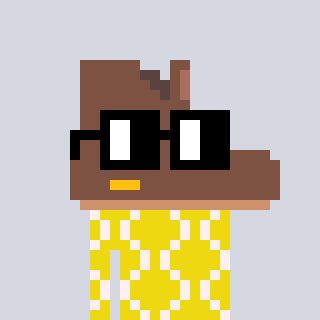
a pixel art character with square black glasses, a boot-shaped head and a yellow-colored body on a cool background